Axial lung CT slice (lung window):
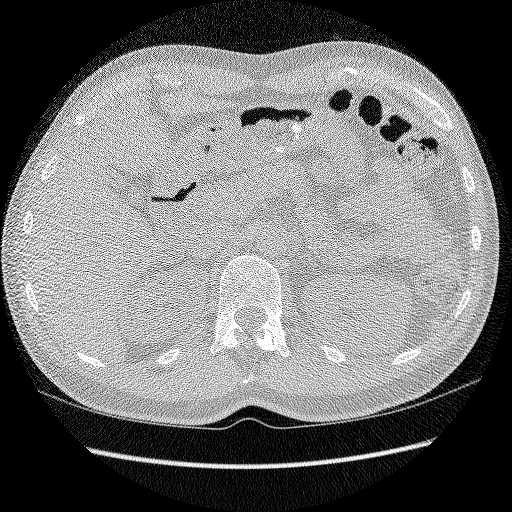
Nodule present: no